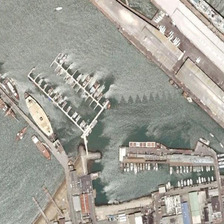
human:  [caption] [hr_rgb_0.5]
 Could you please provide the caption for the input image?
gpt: many boats are in a port near some buildings .

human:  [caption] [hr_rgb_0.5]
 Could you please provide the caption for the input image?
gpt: many boats are in a port near some buildings .

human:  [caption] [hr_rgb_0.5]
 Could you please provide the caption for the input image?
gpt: many boats are in a port near some buildings .

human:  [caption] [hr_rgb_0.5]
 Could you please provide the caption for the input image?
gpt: many boats are in a port near some buildings .

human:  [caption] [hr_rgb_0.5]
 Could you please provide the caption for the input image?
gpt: many boats are in a port near some buildings .